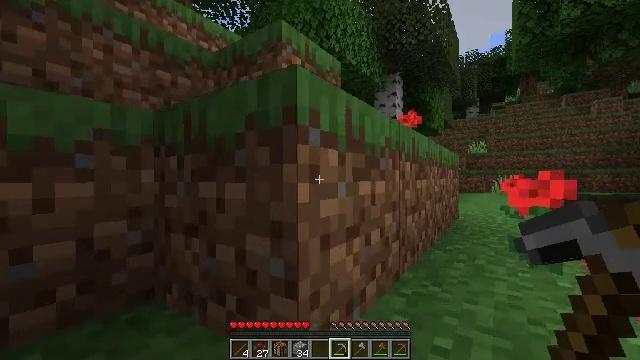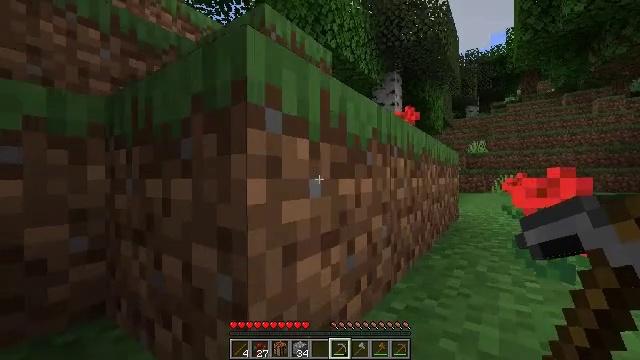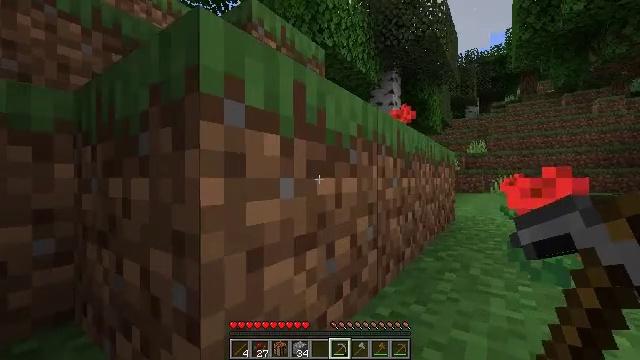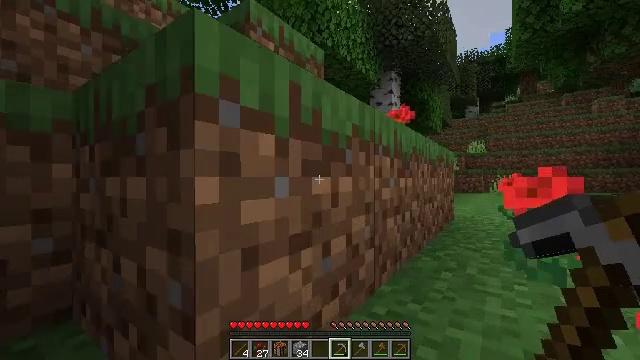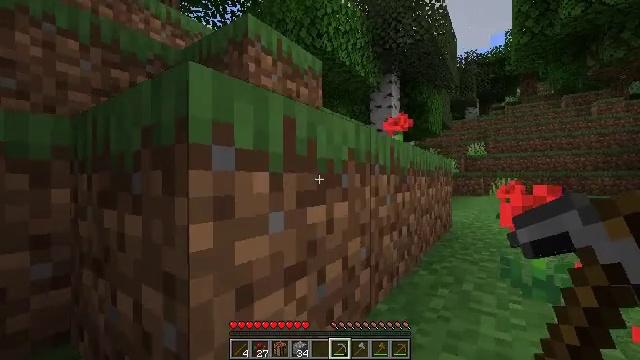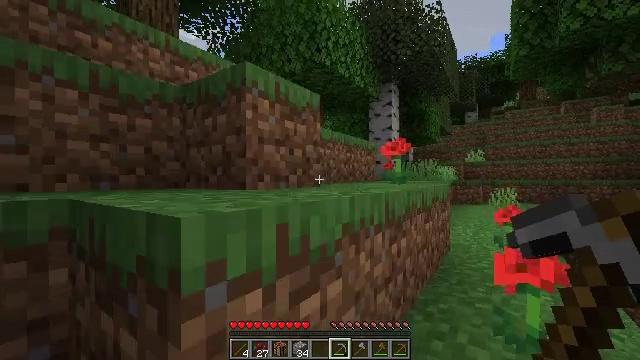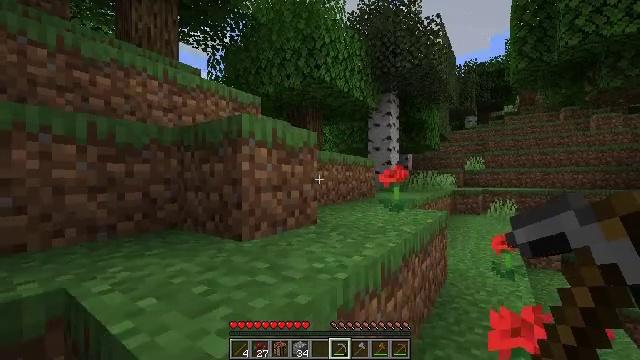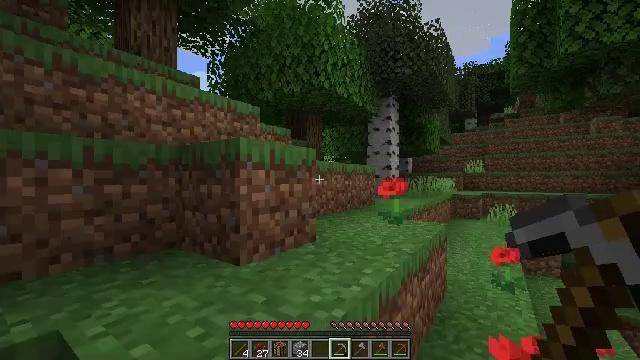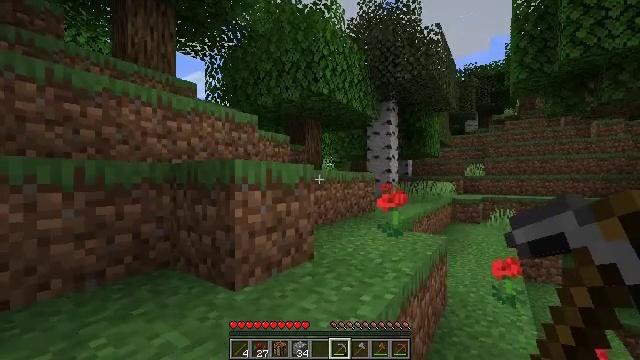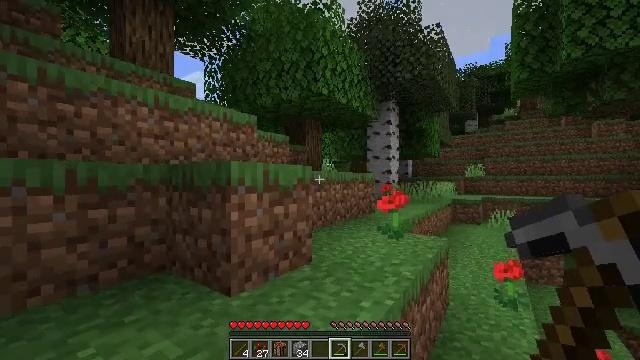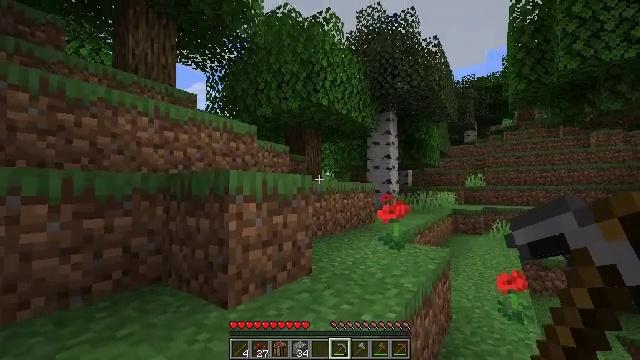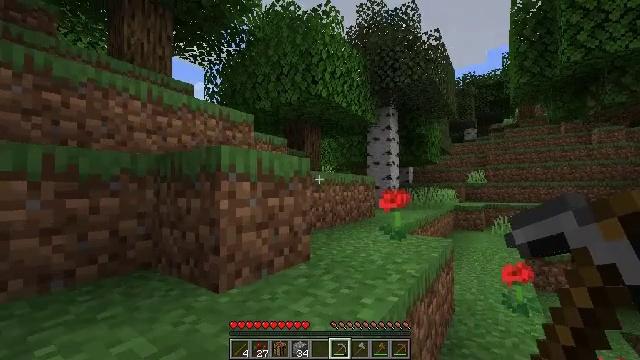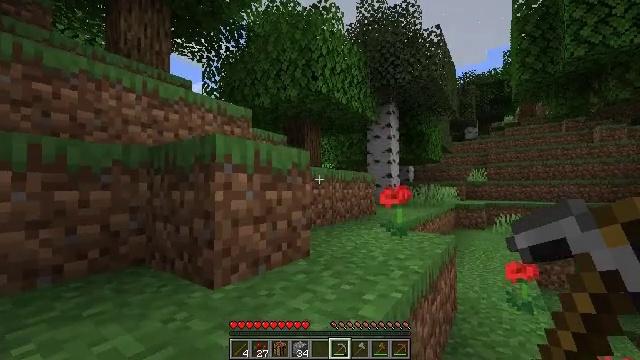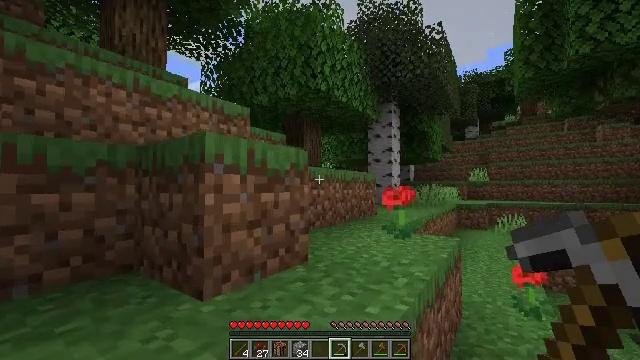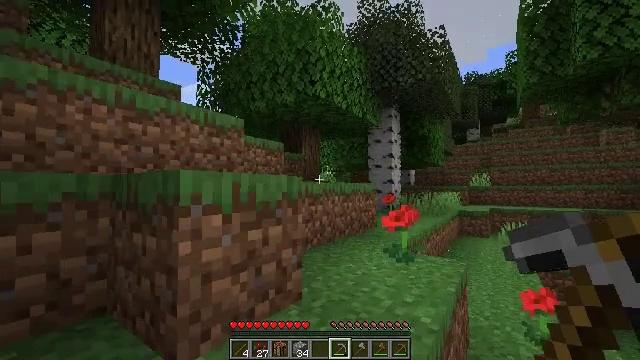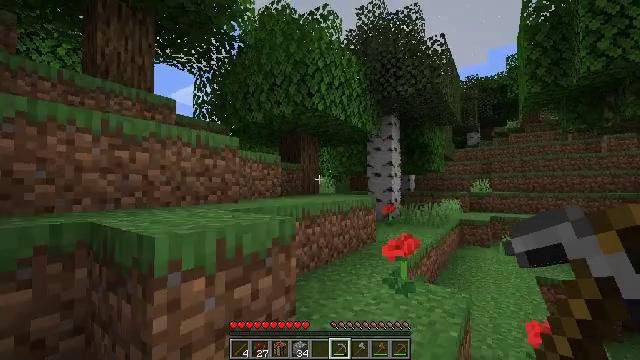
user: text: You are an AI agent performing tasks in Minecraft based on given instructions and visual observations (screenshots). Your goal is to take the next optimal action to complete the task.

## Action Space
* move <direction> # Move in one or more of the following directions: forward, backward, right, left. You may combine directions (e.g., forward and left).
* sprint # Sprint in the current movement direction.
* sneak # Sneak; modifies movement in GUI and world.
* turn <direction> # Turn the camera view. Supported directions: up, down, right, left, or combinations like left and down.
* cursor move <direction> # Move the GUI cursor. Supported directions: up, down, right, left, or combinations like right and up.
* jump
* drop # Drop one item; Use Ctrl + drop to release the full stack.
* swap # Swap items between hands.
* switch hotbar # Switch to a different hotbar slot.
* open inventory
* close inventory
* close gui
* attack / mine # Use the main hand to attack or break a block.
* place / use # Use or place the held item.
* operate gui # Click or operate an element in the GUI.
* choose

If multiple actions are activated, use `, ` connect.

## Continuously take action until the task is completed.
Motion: motion action
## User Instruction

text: Collect the poppy by clicking on it.
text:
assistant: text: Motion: move forward and move right
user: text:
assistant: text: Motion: move forward and move right
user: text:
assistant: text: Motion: move forward and move right
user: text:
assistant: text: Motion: move forward and move right, jump
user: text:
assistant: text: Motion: move forward and move right, jump
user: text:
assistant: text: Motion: move forward, jump
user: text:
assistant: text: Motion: move forward, jump
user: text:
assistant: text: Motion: move forward, jump
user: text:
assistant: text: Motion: move forward
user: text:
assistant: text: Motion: move forward, turn up
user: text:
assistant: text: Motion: move forward
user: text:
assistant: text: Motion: move forward
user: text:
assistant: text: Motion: move forward
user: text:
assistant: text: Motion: move forward, jump
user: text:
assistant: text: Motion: move forward, jump
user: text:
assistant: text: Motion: move forward, jump
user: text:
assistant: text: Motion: move forward, jump
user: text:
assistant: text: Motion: move forward
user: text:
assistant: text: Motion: move forward
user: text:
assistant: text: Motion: move forward, turn right and down
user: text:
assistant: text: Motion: move forward, turn right and down
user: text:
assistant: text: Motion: move forward, turn right and down
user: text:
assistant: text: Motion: no_op
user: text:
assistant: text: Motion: no_op
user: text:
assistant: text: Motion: move forward
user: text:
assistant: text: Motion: move forward
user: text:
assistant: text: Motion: move forward
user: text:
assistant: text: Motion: no_op
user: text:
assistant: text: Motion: turn right
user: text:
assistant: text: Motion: move forward